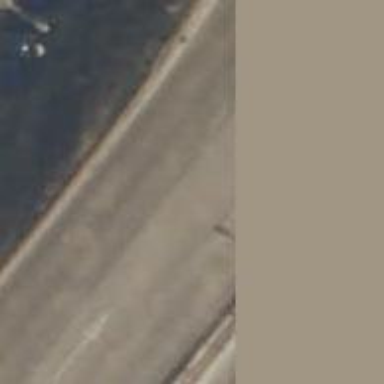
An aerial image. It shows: Tertiary road on asphalt surface passing over bridge. There is "no stopping" condition for parking on both sides of the road.